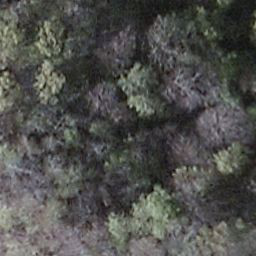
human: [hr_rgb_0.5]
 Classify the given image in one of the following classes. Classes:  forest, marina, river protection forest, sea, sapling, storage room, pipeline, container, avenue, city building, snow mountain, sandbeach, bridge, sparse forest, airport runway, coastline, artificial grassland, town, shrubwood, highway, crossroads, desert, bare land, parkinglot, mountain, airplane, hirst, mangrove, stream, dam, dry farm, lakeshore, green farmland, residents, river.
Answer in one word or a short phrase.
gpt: shrubwood